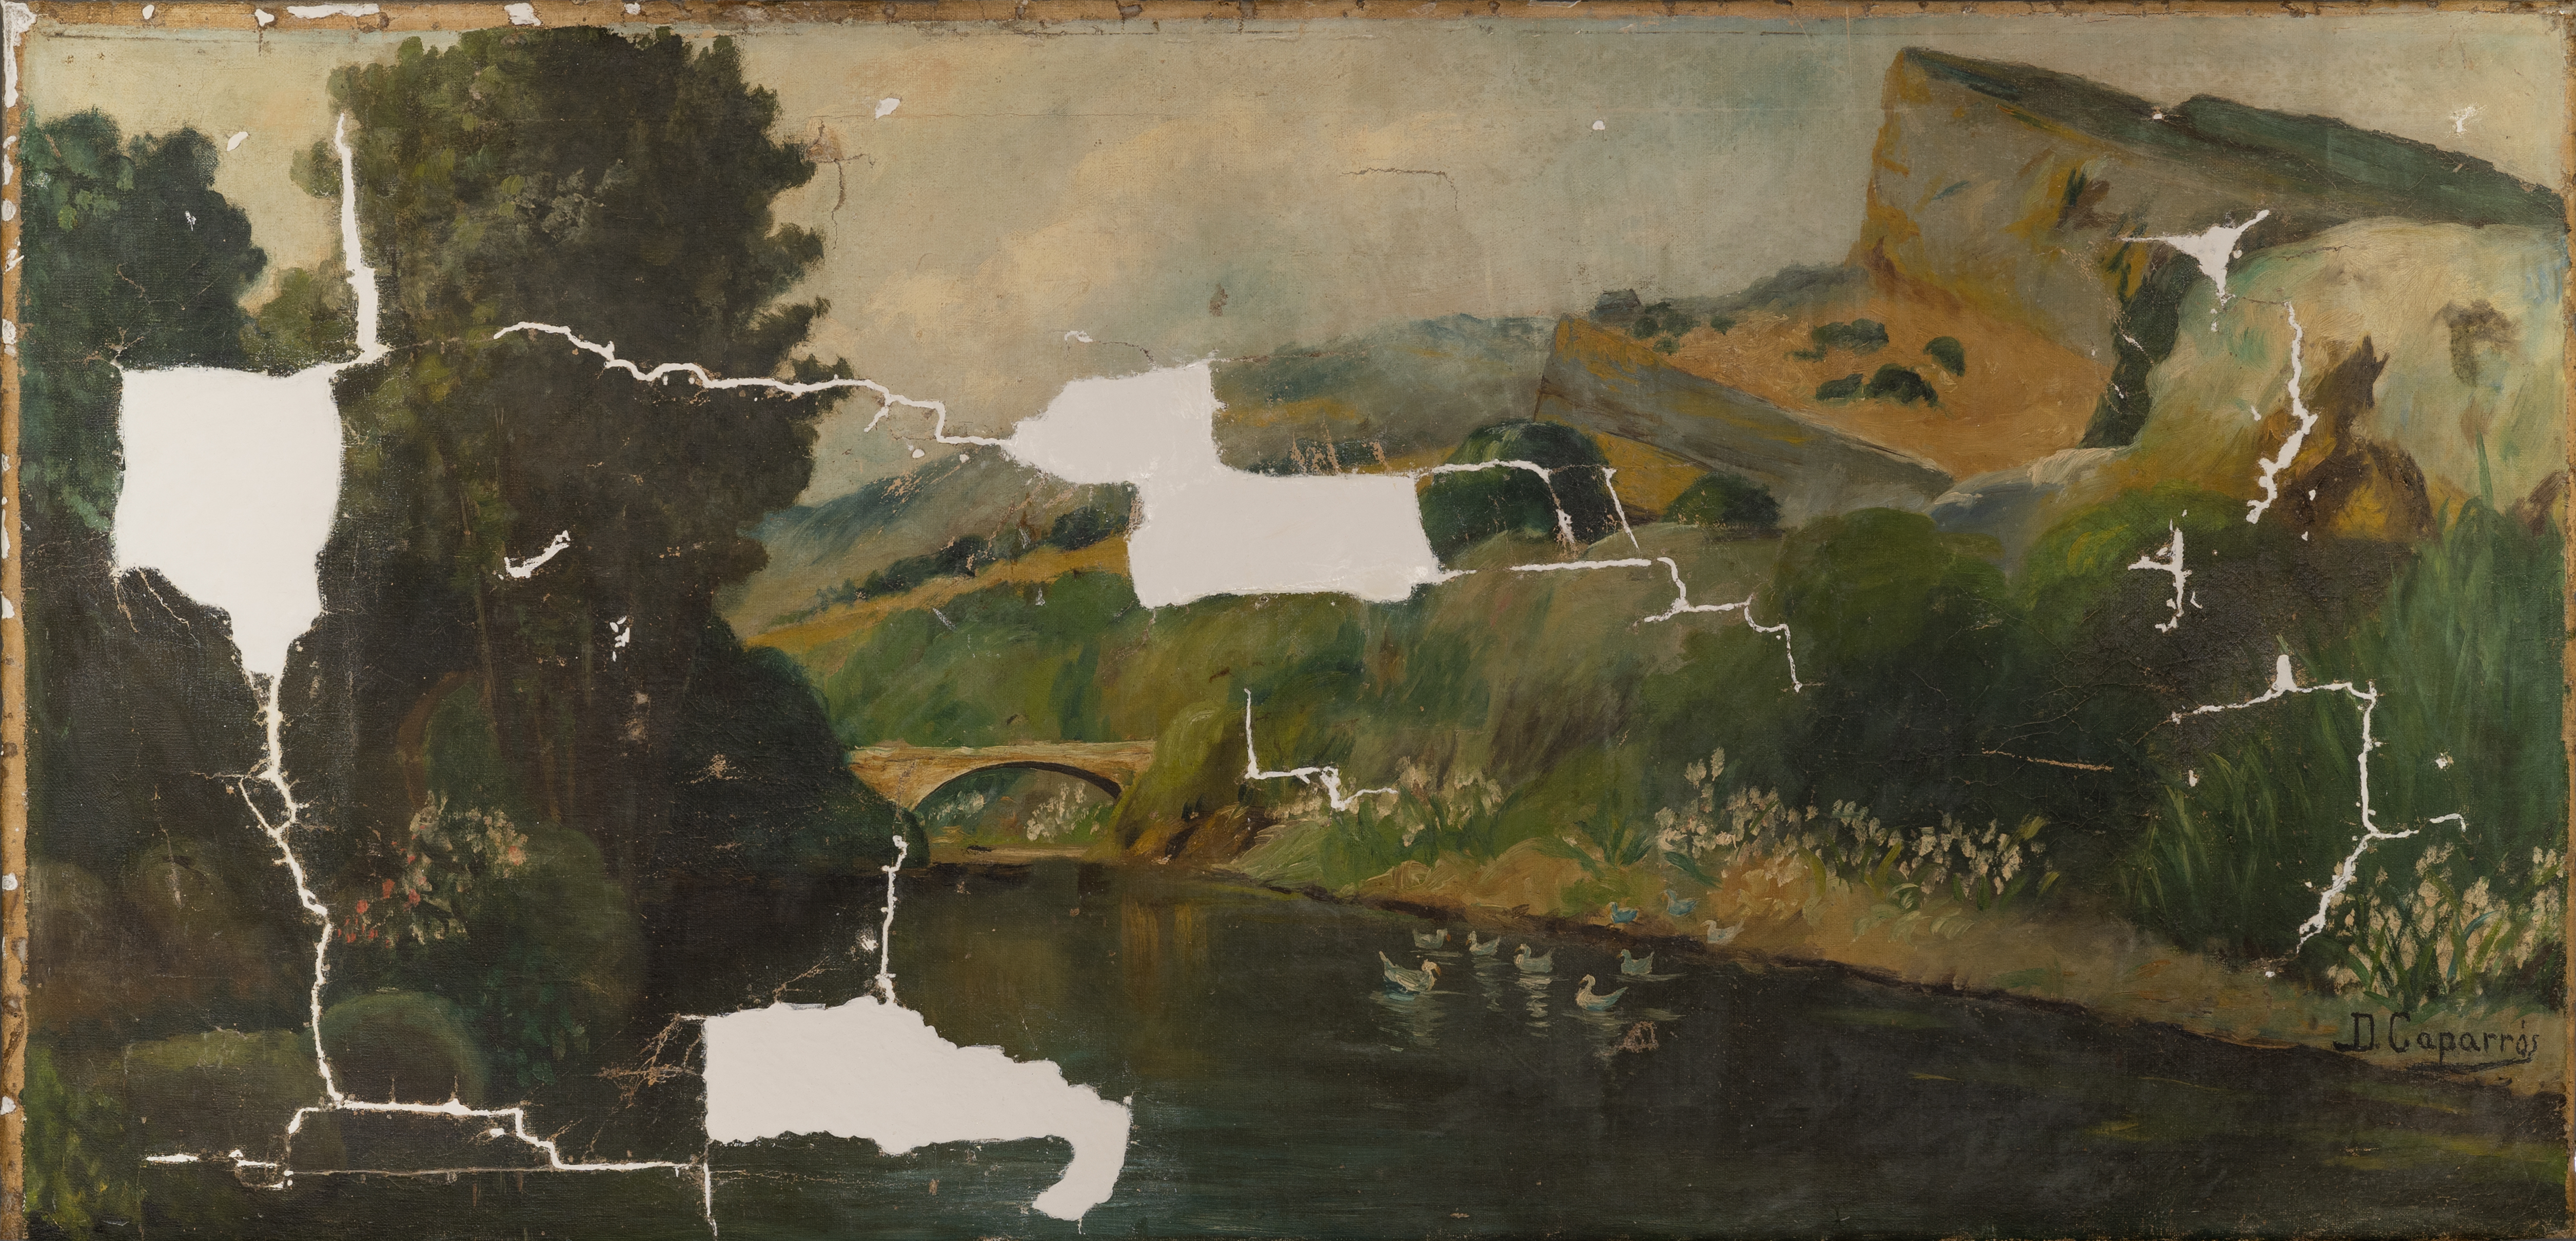
Damage type annotated: stucco filler